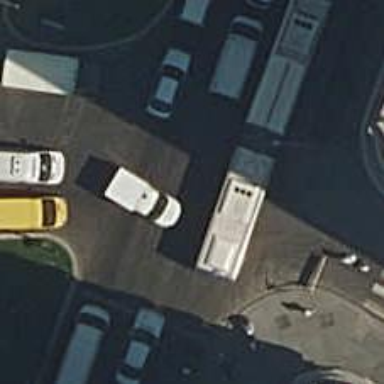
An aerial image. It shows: Road with traffic signals.